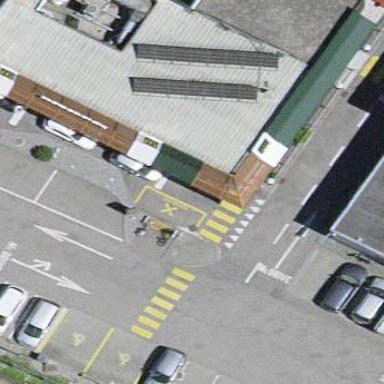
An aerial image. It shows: Fast food restaurant located in building.